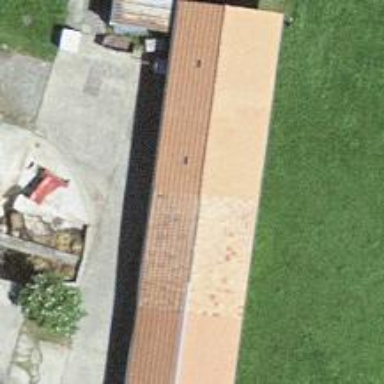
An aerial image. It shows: Barn.